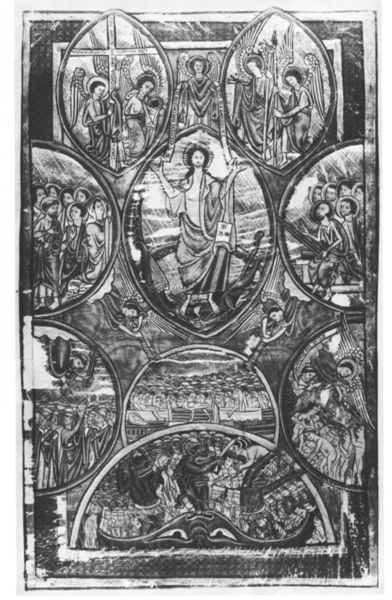
Titel: Einzelblätter eines Psalters
Institution: Cambridge, Fitzwilliam Museum
Schlagwörter: dunkel, feder, flügel, gott, himmel, weiß, grün, menschen, grau, holz, schwarz, zeichnung, tier, tuch, bibel, geschichte, tragen, bild, erde, kirche, haare, kreis, rund, engel, reiten, holzschnitt, schiff, bogen, mauer, rundbogen, church, crowd, men, people, religious, white, window, black, gray, grey, print, tapestry, buch, kreuz, religion, druck, schwarz weiß, seite, peitsche, kugel, kunst, photo, halbkreis, heiligenschein, glocke, christus, jesus, ostern, hölle, jüngstes gericht, teufel, angel, angels, heaven, hell, man, toga, segnen, boat, hills, sea, ship, water, trees, death, eyes, heilige, drawing, harfe, jünger, posaune, black and white, illustration, devil, saint, cross, auferstehung, handschrift, wings, crucifixion, verkündigung, elefant, rüssel, dämonen, monster, harfen, prayer, trompete, stories, engraving, mandorla, apostel, prophezeiung, stoßzähne, god, book, christ, crucifix, buchmalerei, folter, dragon, contrast, humans, christian, mary, christianity, saints, das jüngste gericht, plate, bible, blessing, pray, new testament, scenes, mural, chruch, crucifiction, crucify, manuscript, crucification, halo, holy, golgotha, journey, jesus christ, 7, panel, apostles, nine, haloes, parable, panels, disciples, risen, preach, disiples, pane;s, almond, mandorlla, chrost, depictions, illunimation, worthship, istusmandorla, engel  flügel